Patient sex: M
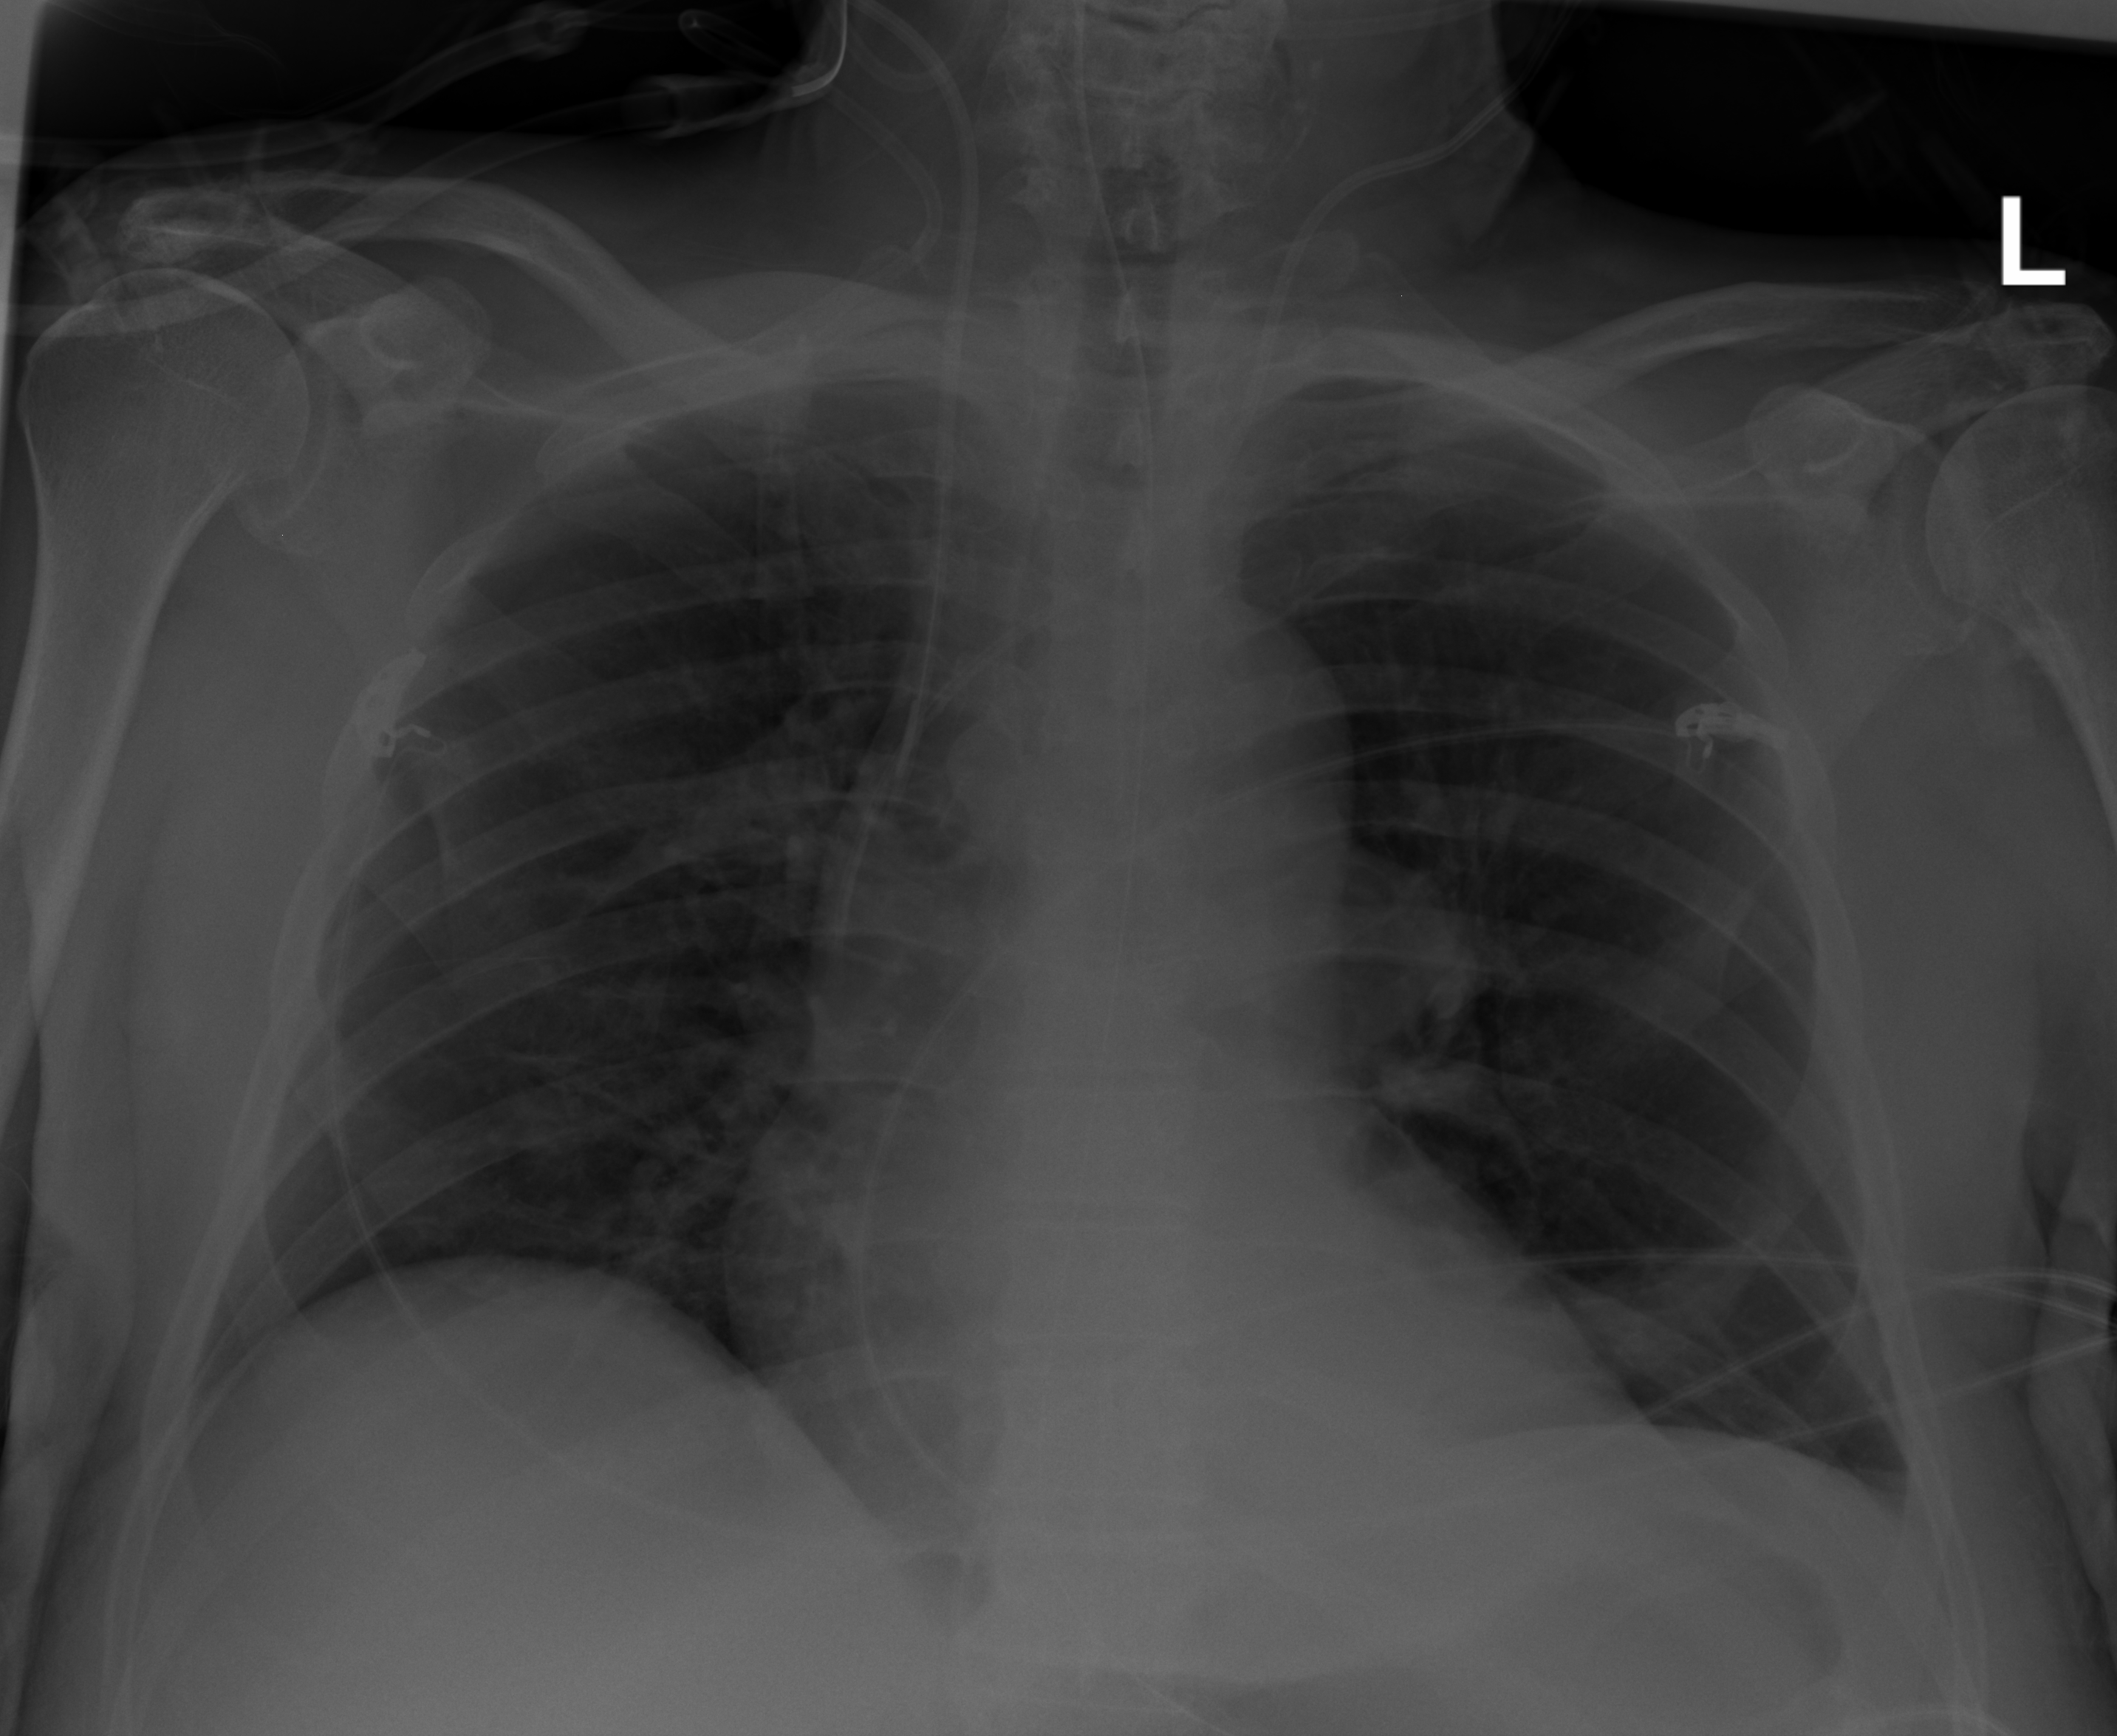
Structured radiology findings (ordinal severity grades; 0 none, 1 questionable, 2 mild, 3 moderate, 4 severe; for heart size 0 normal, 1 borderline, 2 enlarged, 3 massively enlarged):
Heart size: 2
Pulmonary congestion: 0
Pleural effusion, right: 0
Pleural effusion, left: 1
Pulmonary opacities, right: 0
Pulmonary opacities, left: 0
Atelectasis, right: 0
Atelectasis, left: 0